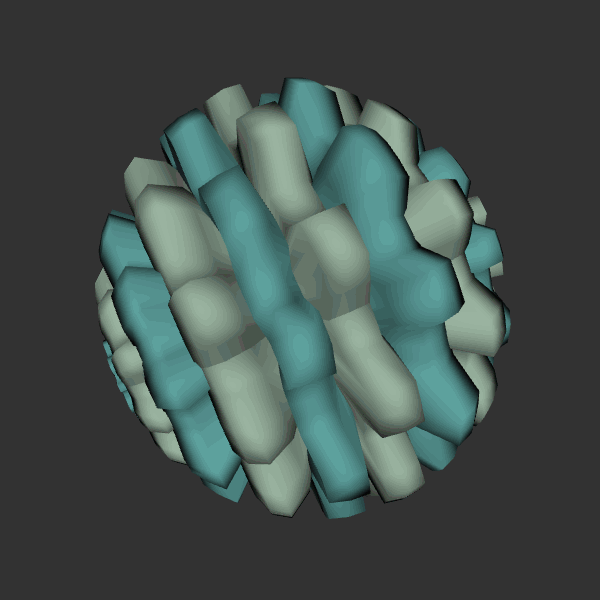
Background: dark